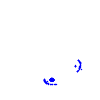
Particle: pion